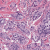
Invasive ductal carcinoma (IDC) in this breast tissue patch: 1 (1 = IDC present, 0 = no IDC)